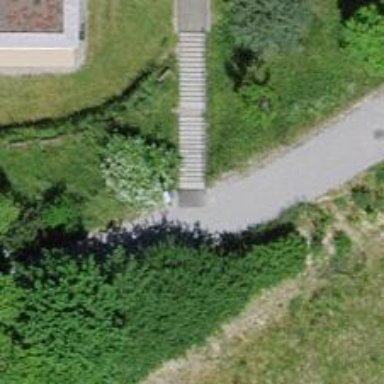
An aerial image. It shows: Concrete steps.